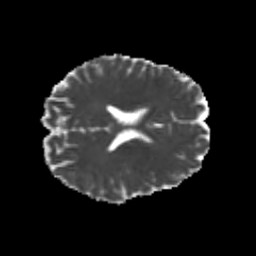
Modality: MD
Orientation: axial
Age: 23
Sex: male
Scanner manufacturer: siemens
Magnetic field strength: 3 T
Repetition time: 3.5 s
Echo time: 0.104 s